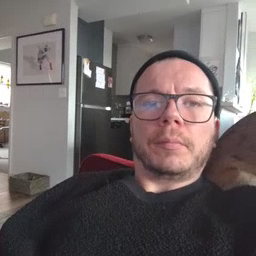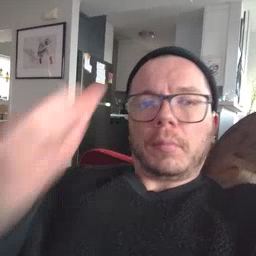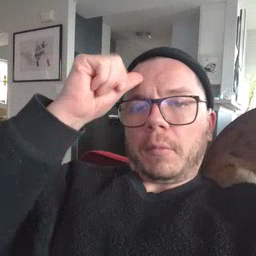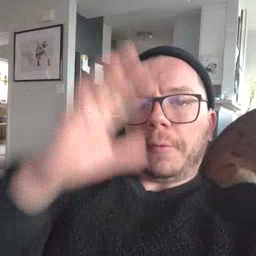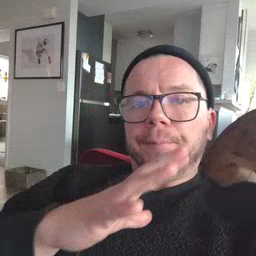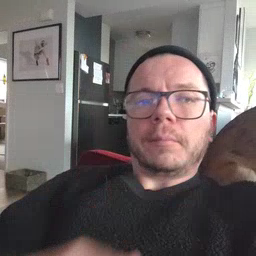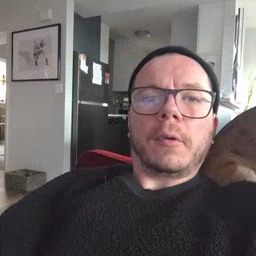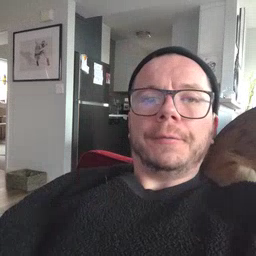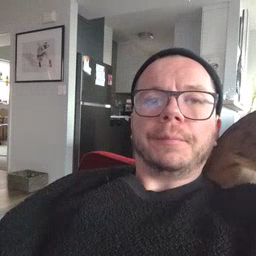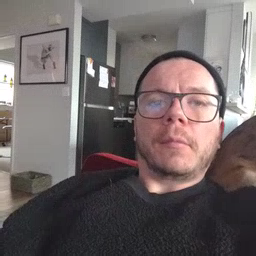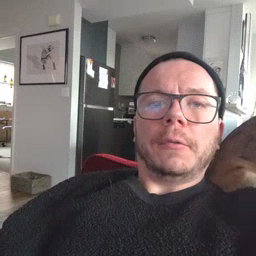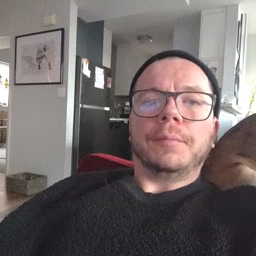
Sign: man